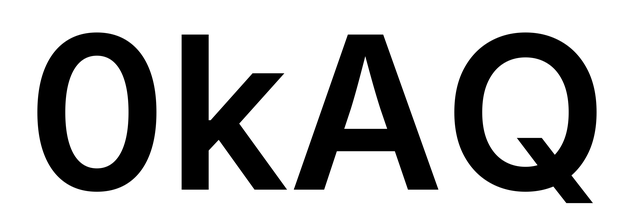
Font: Inter_SemiBold